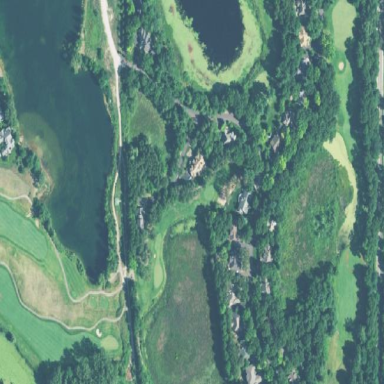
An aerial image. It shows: Rough area on grassy golf course.